Aerial crown-view tile of a tropical tree (Barro Colorado Island, Panama), acquired 20240716:
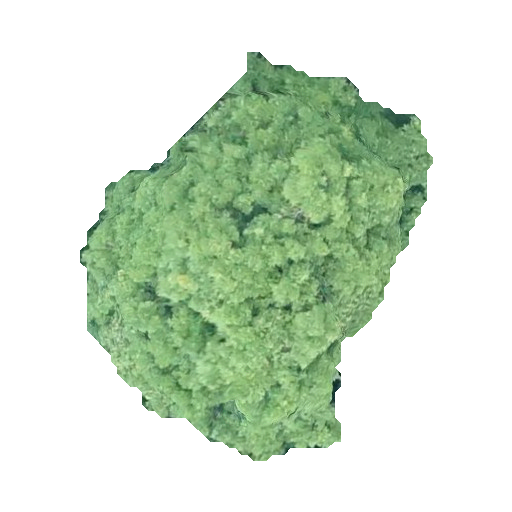
Species: Handroanthus guayacan
GBIF accepted scientific name: Handroanthus guayacan
Crown area: 143.223 m²